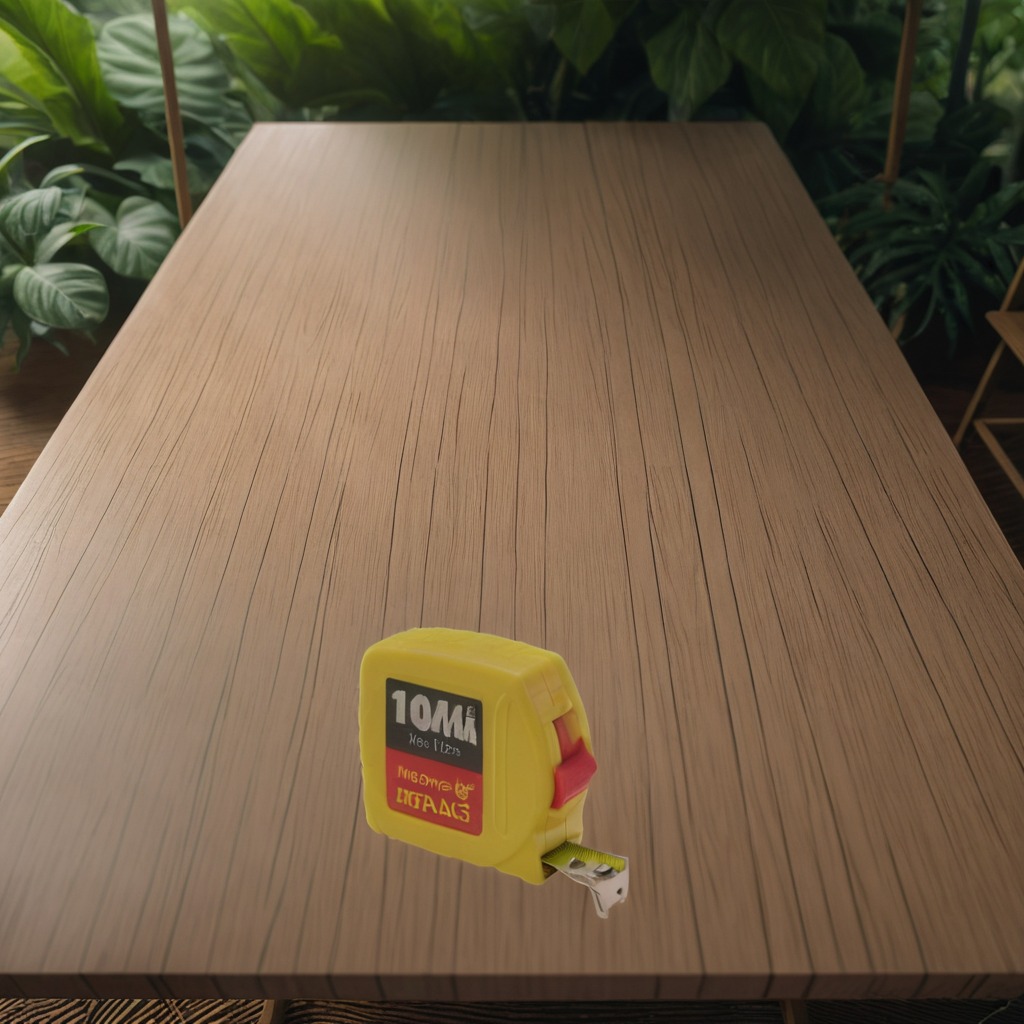
A measuring tape is lying on a wooden table inside a jungle field workshop tent humid ambient light worn but